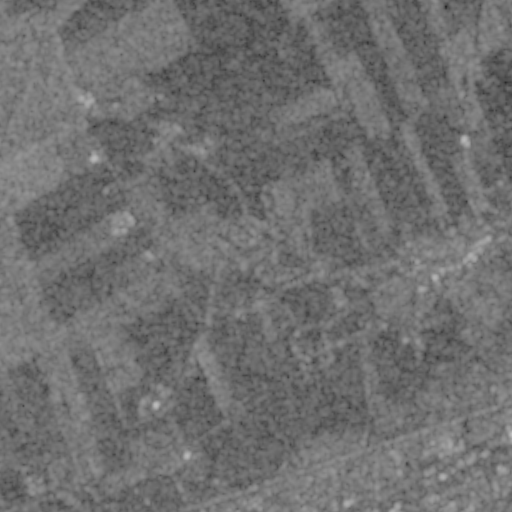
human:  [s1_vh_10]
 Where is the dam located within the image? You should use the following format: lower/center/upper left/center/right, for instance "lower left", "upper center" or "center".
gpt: The dam is located in the lower center of the image.
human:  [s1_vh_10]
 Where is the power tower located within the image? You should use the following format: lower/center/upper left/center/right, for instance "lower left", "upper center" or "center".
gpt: The power tower is located in the lower right of the image.
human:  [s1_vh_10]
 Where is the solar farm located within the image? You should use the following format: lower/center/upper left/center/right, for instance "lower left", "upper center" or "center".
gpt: The solar farm is located in the upper right of the image.
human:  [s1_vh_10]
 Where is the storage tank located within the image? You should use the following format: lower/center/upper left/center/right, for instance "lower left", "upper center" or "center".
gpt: The storage tank is located in the lower center of the image.
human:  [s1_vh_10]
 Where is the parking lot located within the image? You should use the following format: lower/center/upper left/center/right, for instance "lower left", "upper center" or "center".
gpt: There is no parking lot in the image.

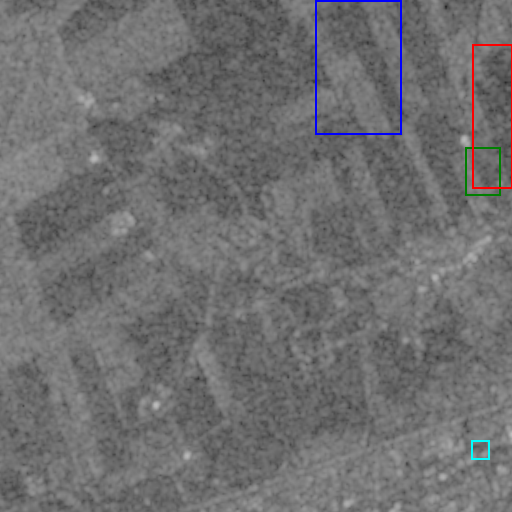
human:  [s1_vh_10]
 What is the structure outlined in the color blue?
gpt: The structure outlined in blue is a crop field.
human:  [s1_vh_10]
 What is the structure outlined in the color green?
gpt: The structure outlined in green is a park.
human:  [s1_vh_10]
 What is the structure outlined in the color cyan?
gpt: The structure outlined in cyan is a parking lot.
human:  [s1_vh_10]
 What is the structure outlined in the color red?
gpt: The structure outlined in red is a solar farm.
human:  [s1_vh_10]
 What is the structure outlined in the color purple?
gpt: There is no purple outline.